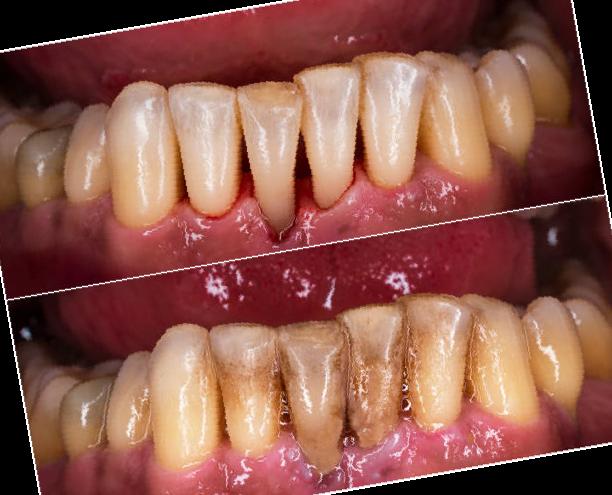
Condition: Calculus